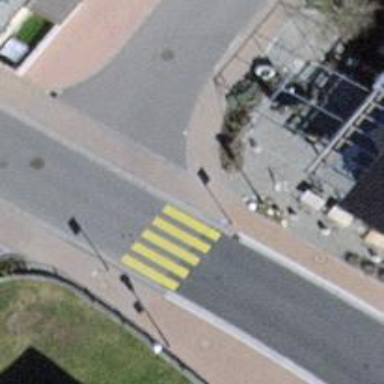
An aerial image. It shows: Uncontrolled zebra crossing on the road.